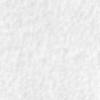
Label: no_change